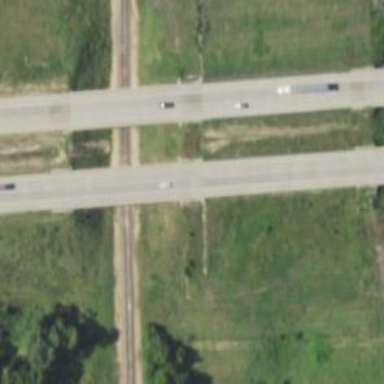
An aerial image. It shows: Bridge over motorway.